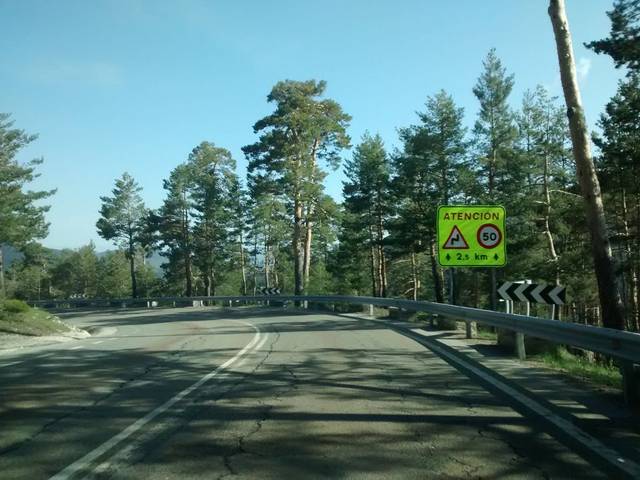
Region: Spain
Coordinates: 40.811, -4.015